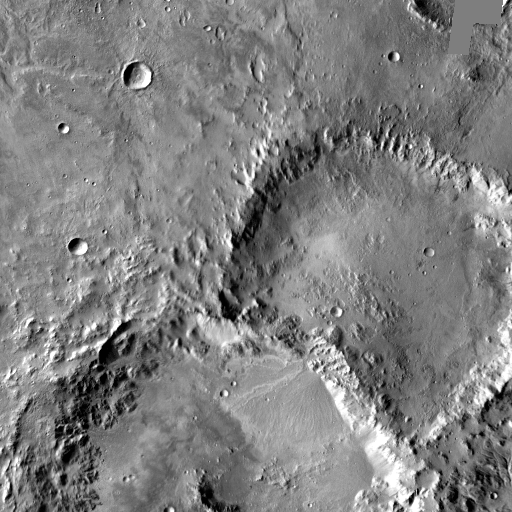
Crater classes present: Background, Other, Secondary